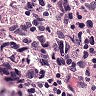
Metastatic tissue present: yes